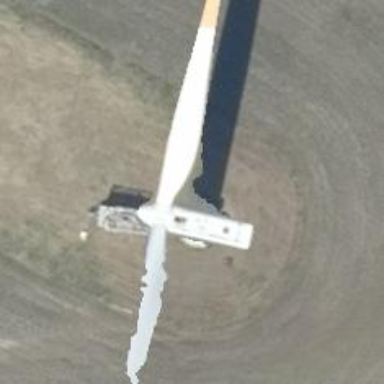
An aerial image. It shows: Wind turbine generating power.